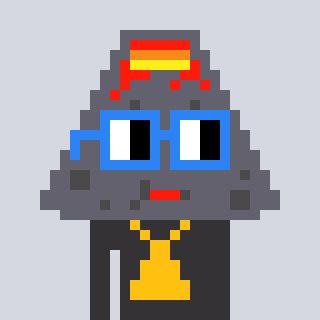
a pixel art character with square blue glasses, a volcano-shaped head and a grayscale-colored body on a cool background